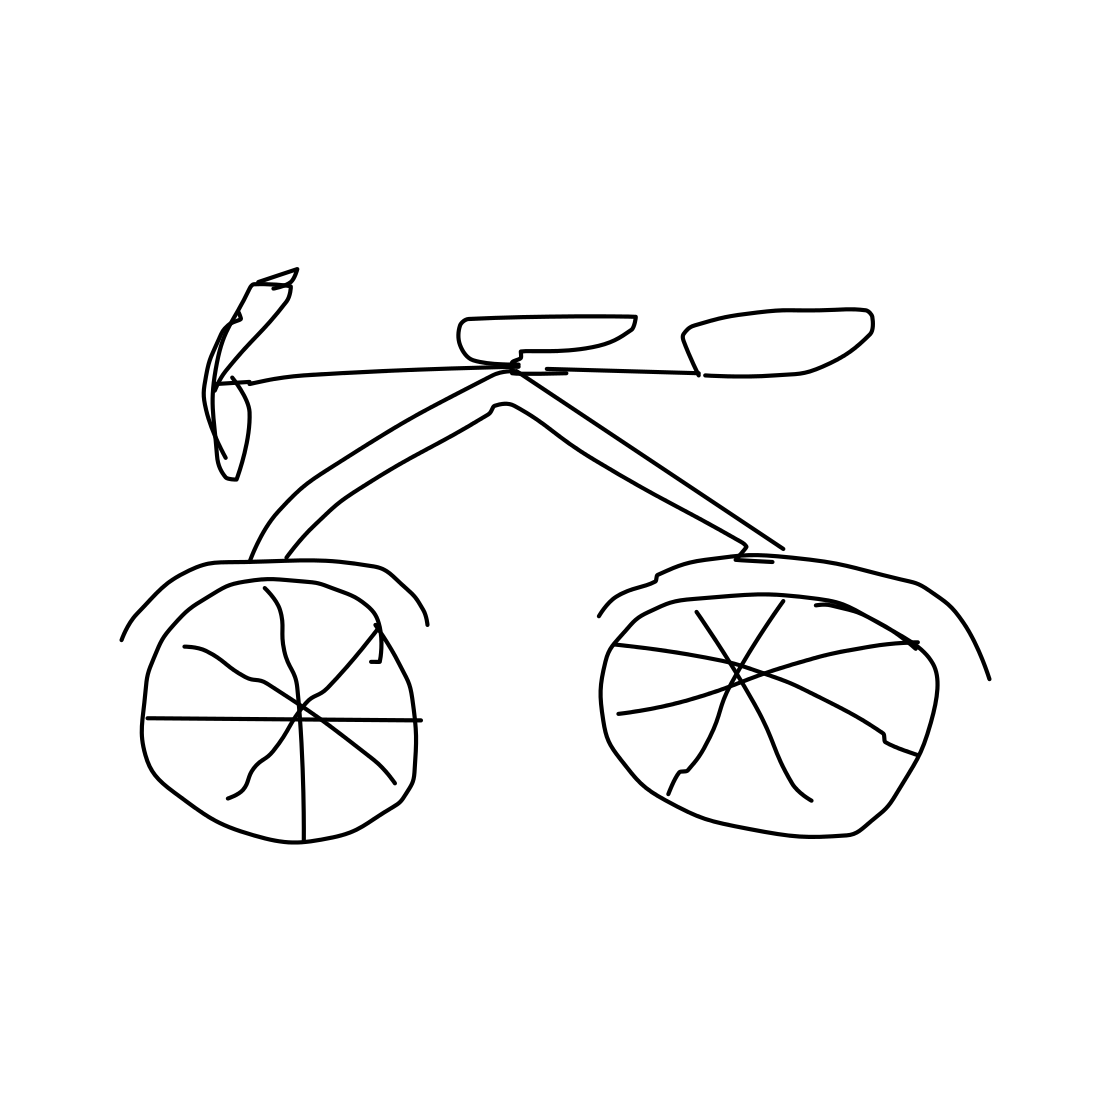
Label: bicycle